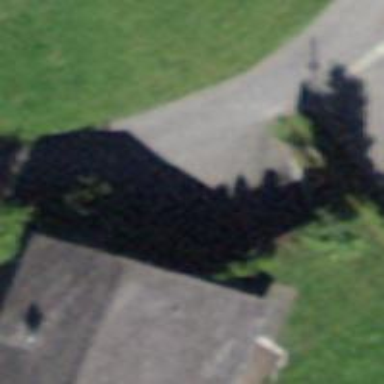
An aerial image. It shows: Driveway.